Question: I'm using NumPy 1.6.2, SciPy 0.11.0, Matplotlib 1.1.1. Can I plot ribbons as in the picture?

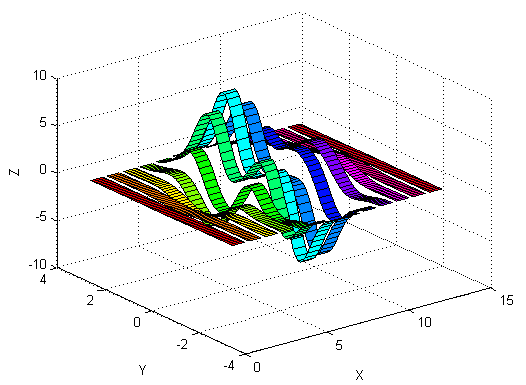
Answer: This is the full code.
'''
import numpy as np
import matplotlib.pyplot as plt
from matplotlib.mlab import griddata
from mpl_toolkits.mplot3d import Axes3D
data=np.genfromtxt('fluorescence_2.txt')
x=data[:,0]
fig=plt.figure()
ax=fig.gca(projection='3d')
for i in range(1,17,2):
y=data[:,i]
z=data[:,i+1]
xi=np.linspace(min(x),max(x))
yi=np.linspace(min(y),max(y))
X,Y=np.meshgrid(xi,yi)
Z=griddata(x,y,z,xi,yi)
ax.plot_surface(X,Y,Z,rstride=50,cstride=1,cmap='RdYlBu')
ax.set_zlim3d(np.min(Z),np.max(Z))
ax.set_title('Fluorescence spectra (WL ex = 350 nm)')
ax.set_xlabel('WL em (nm)')
ax.set_ylabel('Spectrum')
ax.set_yticks([])
ax.set_zlabel('Emission')
plt.show()
'''